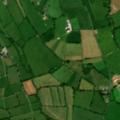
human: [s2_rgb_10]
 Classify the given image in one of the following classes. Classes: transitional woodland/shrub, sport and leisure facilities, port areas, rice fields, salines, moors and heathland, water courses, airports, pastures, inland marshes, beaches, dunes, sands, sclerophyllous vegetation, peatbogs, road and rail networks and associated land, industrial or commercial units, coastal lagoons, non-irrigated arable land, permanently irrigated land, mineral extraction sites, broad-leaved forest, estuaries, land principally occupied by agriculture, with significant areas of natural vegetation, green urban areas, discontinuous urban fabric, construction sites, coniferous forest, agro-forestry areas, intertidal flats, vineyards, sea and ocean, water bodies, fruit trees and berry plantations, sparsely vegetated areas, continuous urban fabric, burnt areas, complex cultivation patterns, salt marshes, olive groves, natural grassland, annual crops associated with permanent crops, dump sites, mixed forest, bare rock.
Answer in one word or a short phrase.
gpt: pastures